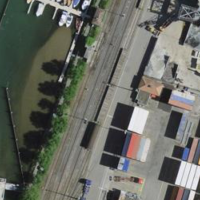
EUNIS habitat code: 54
Species observed at this site:
Corvus corone
Podiceps cristatus
Alcedo atthis
Anthus pratensis
Chroicocephalus ridibundus
Larus michahellis
Cygnus olor
Gallinula chloropus
Erithacus rubecula
Pica pica
Phoenicurus ochruros
Garrulus glandarius
Columba livia
Motacilla cinerea
Cyanistes caeruleus
Anas platyrhynchos
Alopochen aegyptiaca
Aythya ferina
Larus canus
Corvus frugilegus
Streptopelia decaocto
Aythya fuligula
Passer domesticus
Fringilla coelebs
Passer montanus
Columba palumbus
Turdus merula
Phalacrocorax carbo
Parus major
Mergus merganser
Hedera helix
Motacilla alba